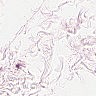
Metastatic tissue present: no